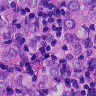
Metastatic tissue present: yes